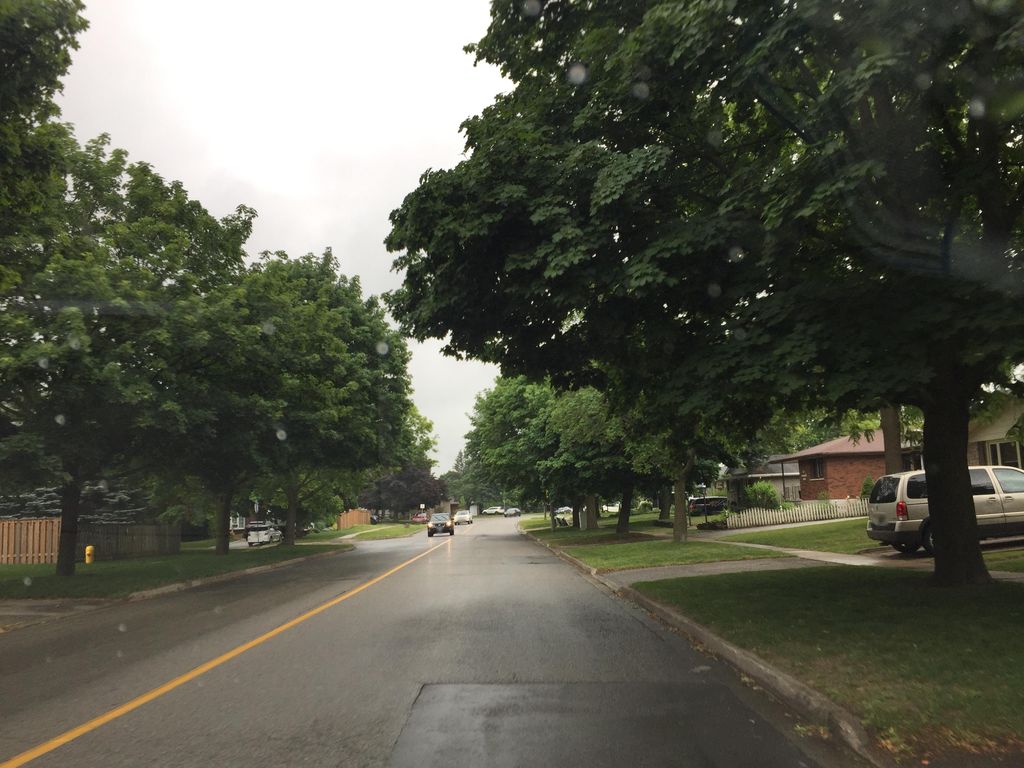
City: kitchener-waterloo